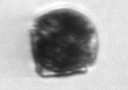
Label: Scrippsiella